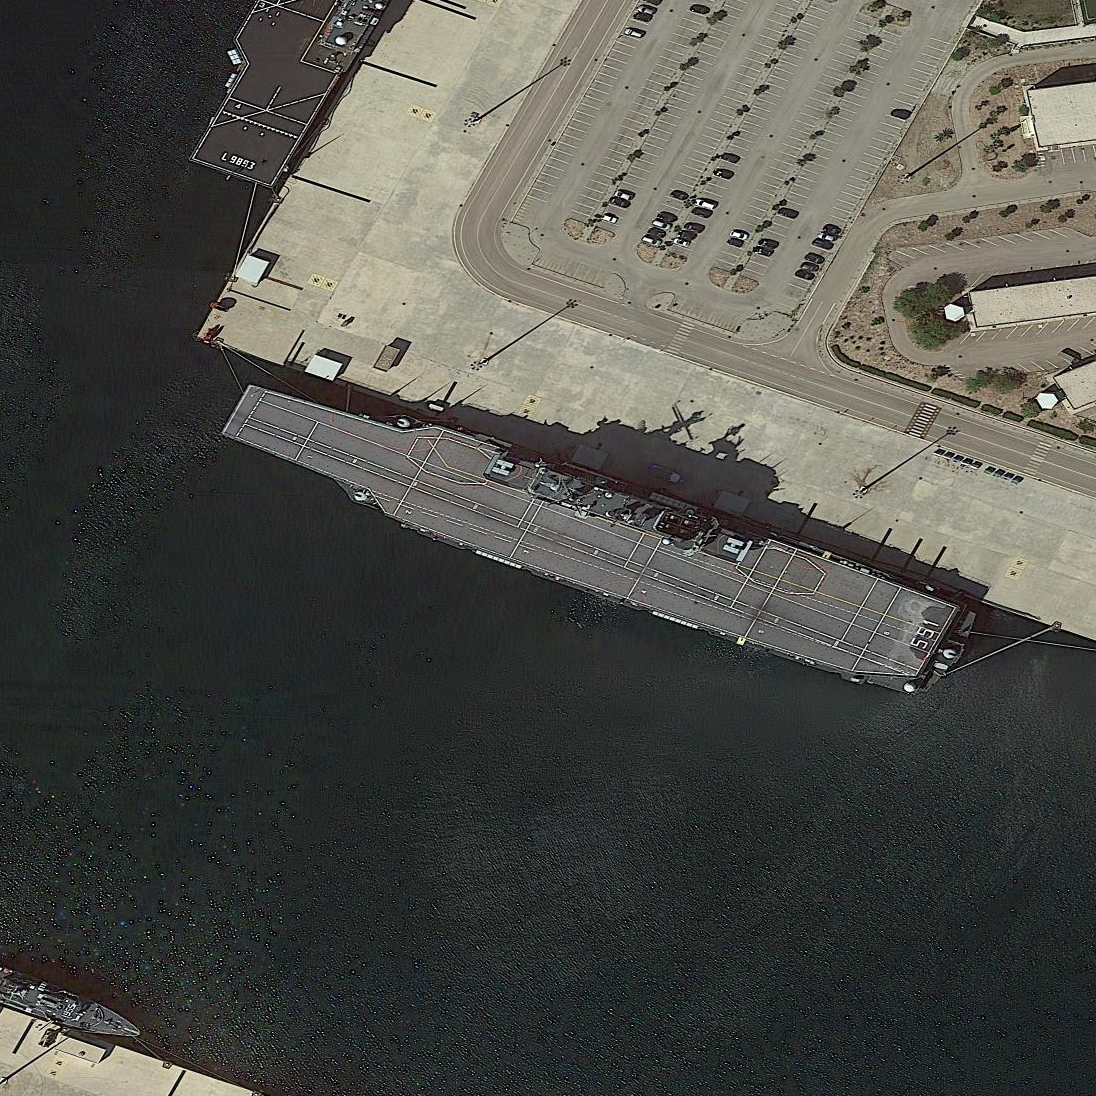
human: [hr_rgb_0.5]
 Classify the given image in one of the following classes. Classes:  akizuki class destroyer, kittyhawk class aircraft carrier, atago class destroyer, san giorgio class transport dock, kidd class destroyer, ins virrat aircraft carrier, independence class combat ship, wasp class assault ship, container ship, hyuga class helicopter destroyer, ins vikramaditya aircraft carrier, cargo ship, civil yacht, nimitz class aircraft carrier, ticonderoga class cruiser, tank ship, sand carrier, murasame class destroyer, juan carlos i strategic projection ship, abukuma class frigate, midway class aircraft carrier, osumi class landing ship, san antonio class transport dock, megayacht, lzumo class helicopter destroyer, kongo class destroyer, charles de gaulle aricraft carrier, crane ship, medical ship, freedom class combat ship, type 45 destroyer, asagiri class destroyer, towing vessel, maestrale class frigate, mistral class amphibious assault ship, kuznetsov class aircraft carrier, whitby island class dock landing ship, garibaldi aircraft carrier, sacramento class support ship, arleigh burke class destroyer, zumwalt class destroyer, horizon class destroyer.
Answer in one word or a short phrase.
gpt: Garibaldi aircraft carrier